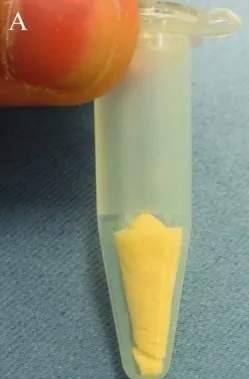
The gross appearance of freeze-dried PRP and its application to the wound. (a) Freeze-dried PRP preserved in a 1.5-mL microcentrifuge tube.
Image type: pathology (fish)